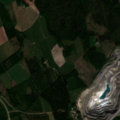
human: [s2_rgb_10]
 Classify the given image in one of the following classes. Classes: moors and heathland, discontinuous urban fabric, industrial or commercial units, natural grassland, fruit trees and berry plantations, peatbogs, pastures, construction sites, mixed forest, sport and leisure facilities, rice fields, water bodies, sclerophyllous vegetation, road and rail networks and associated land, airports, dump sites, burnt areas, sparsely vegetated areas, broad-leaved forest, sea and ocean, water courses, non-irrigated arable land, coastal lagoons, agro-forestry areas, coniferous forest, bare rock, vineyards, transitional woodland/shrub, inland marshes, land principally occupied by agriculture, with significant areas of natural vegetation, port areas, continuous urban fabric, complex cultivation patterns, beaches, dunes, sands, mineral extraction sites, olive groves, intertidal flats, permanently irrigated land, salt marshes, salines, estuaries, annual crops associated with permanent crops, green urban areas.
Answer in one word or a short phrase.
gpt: mineral extraction sites, dump sites, land principally occupied by agriculture, with significant areas of natural vegetation, coniferous forest, mixed forest